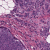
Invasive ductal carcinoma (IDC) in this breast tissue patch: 1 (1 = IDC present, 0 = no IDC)